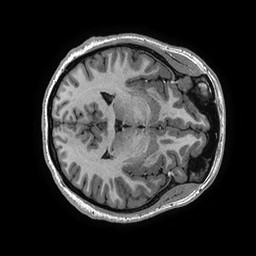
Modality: T1w
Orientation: axial
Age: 25
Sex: female
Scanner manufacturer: ge
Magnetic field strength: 3 T
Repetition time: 0.006952 s
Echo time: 0.00292 s